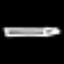
Label: pencil